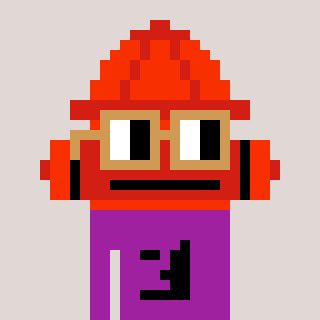
a pixel art character with square brown glasses, a fire hydrant-shaped head and a magenta-colored body on a warm background